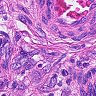
Metastatic tissue present: yes